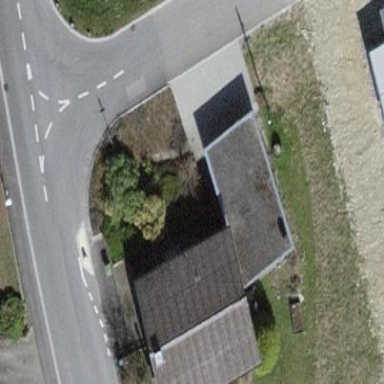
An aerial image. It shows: Building with tiled roof.